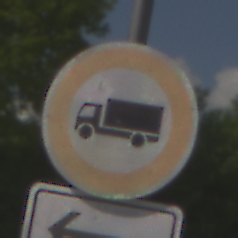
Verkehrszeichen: VerbotFuerKraftfahrzeugeUeberDreiKommaFuenfTonnen
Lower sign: RichtungsangabeDurchPfeile1
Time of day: Midday
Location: Outdoor (RoadRail)
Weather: PartlyCloudy
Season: NotSpecified
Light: Natural